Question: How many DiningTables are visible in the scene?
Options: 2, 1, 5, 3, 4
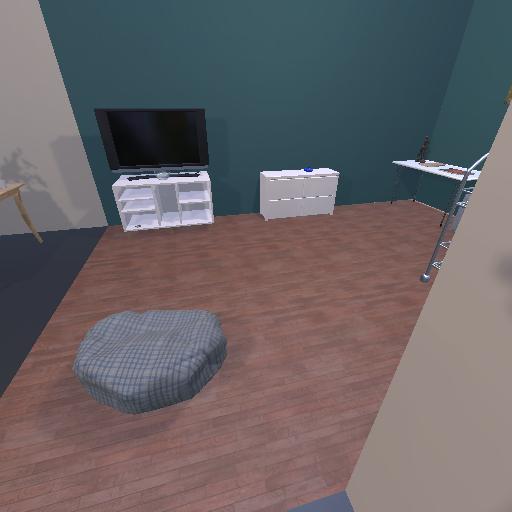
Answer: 2